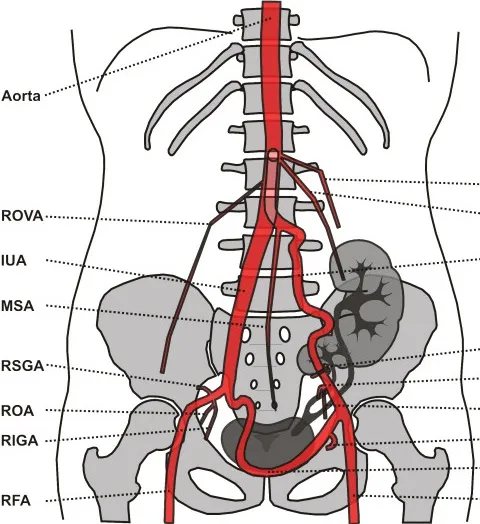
Shows a schematic rendering of the vascular situation, drawn from a series of volume rendering, and maximum intensity projection reconstructions of the CT and MRI images. ICA - Inferior communicating artery; IMA - Inferior Mesenteriv Artery; IUA - Impar Umbilica Artery; LFA - Left Femoral Artery; LOA - Left Obturatory Artery; LIGA - Left Inferior Gluteal Artery; LRA - Left Renal Artery; LSGA - Left Superior Gluteal Artery; MSA - Median Sacral Artery; RFA - Right Femoral Artery; RIGA - Right Inferior Gluteal Artery; ROA - Right Obturatory Artery; ROVA - Right Ovarian Artery; RSGA - Right Superior Gluteal Artery; UA - Uterine Artery.
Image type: radiology (x_ray)